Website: lowes
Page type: payment
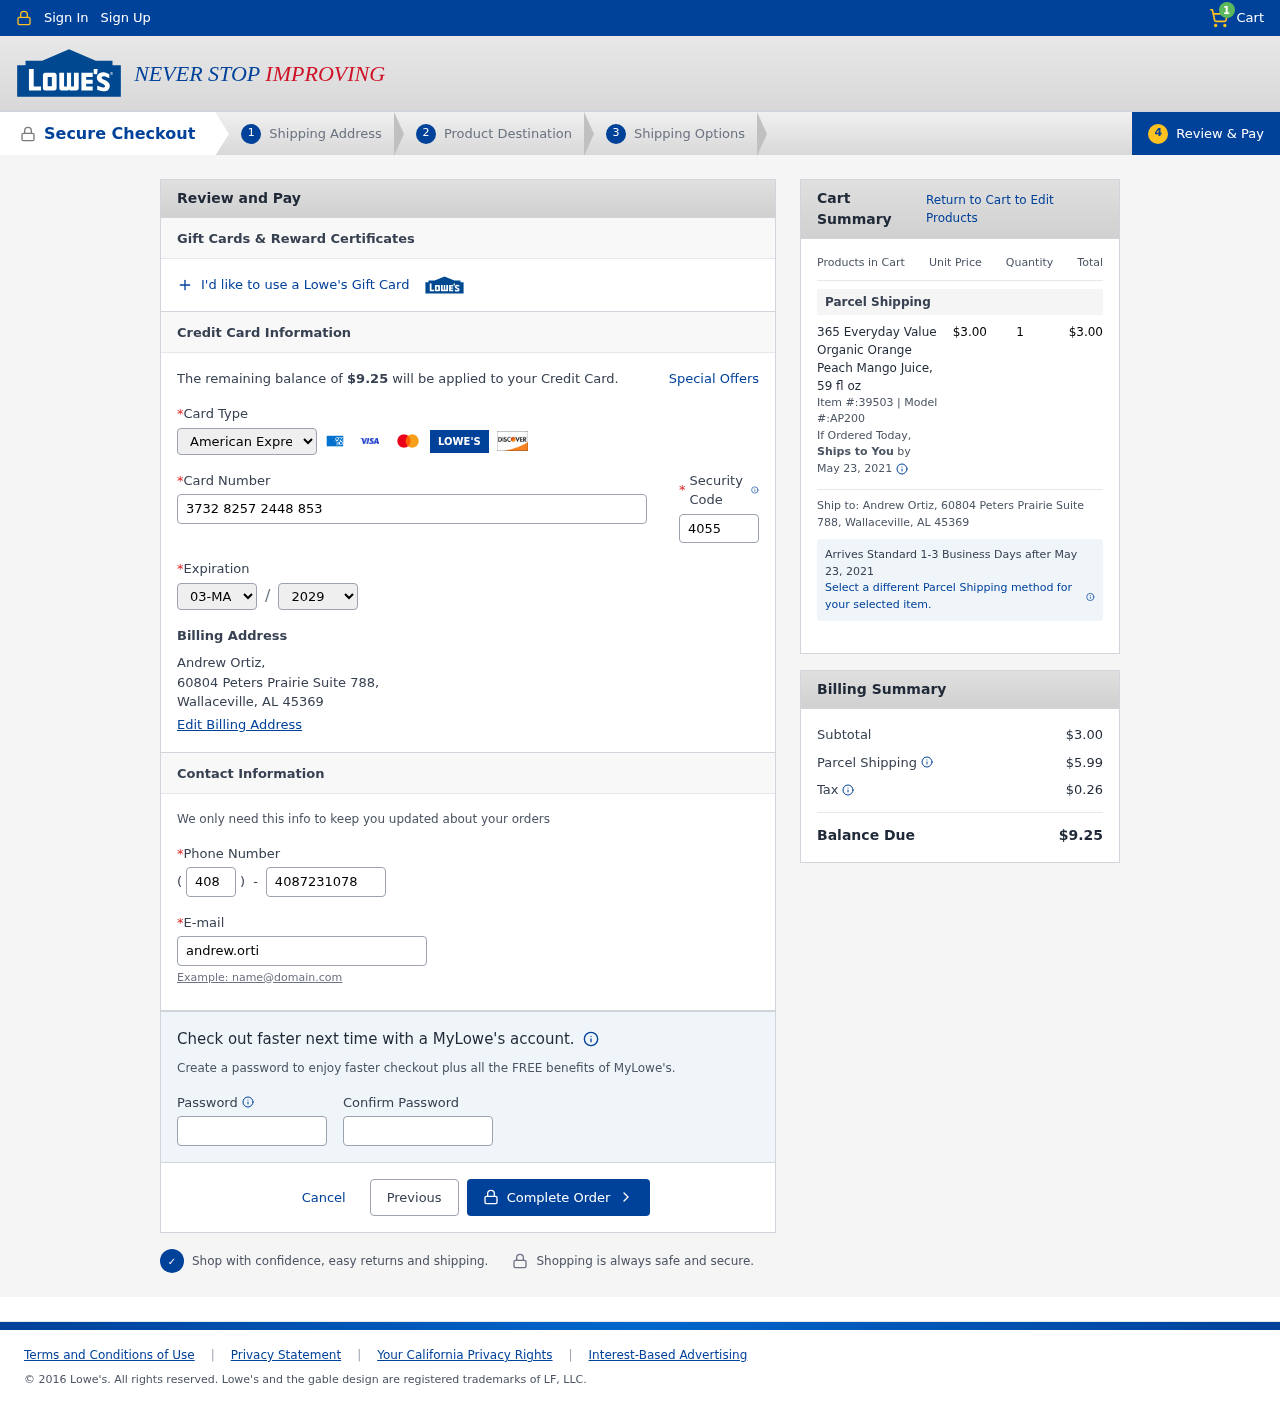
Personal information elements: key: PII_CARD_CVV
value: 4055
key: PII_CARD_EXPIRY_MONTH
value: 03
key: PII_CARD_EXPIRY_YEAR
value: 29
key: PII_CARD_NUMBER
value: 3732 8257 2448 853
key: PII_CARD_TYPE
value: American Express
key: PII_CITY_STATE_ZIP
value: Wallaceville, AL 45369
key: PII_EMAIL
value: andrew.ortiz@hotmail.com
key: PII_FULLNAME
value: Andrew Ortiz,
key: PII_PHONE
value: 4087231078
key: PII_PHONE_AREA
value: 408
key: PII_STREET
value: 60804 Peters Prairie Suite 788,
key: PII_FULLNAME2
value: Andrew Ortiz
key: PII_STREET2
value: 60804 Peters Prairie Suite 788
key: PII_CITY_STATE_ZIP2
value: Wallaceville, AL 45369
Product elements: key: PRODUCT1_NAME
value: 365 Everyday Value Organic Orange Peach Mango Juice, 59 fl oz
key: PRODUCT1_PRICE
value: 3
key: PRODUCT1_QUANTITY
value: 1
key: PRODUCT1_ITEM
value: Item #:39503
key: PRODUCT1_MODEL
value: Model #:AP200
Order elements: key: ORDER_NUM_ITEMS
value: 1
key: ORDER_TOTAL
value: $9.25
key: ORDER_SHIPPING_DATE
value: May 23, 2021
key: ORDER_SUBTOTAL
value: $3.00
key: ORDER_SHIPPING_DATE2
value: May 23, 2021
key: ORDER_SHIPPING_COST
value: $5.99
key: ORDER_TAX
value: $0.26